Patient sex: F
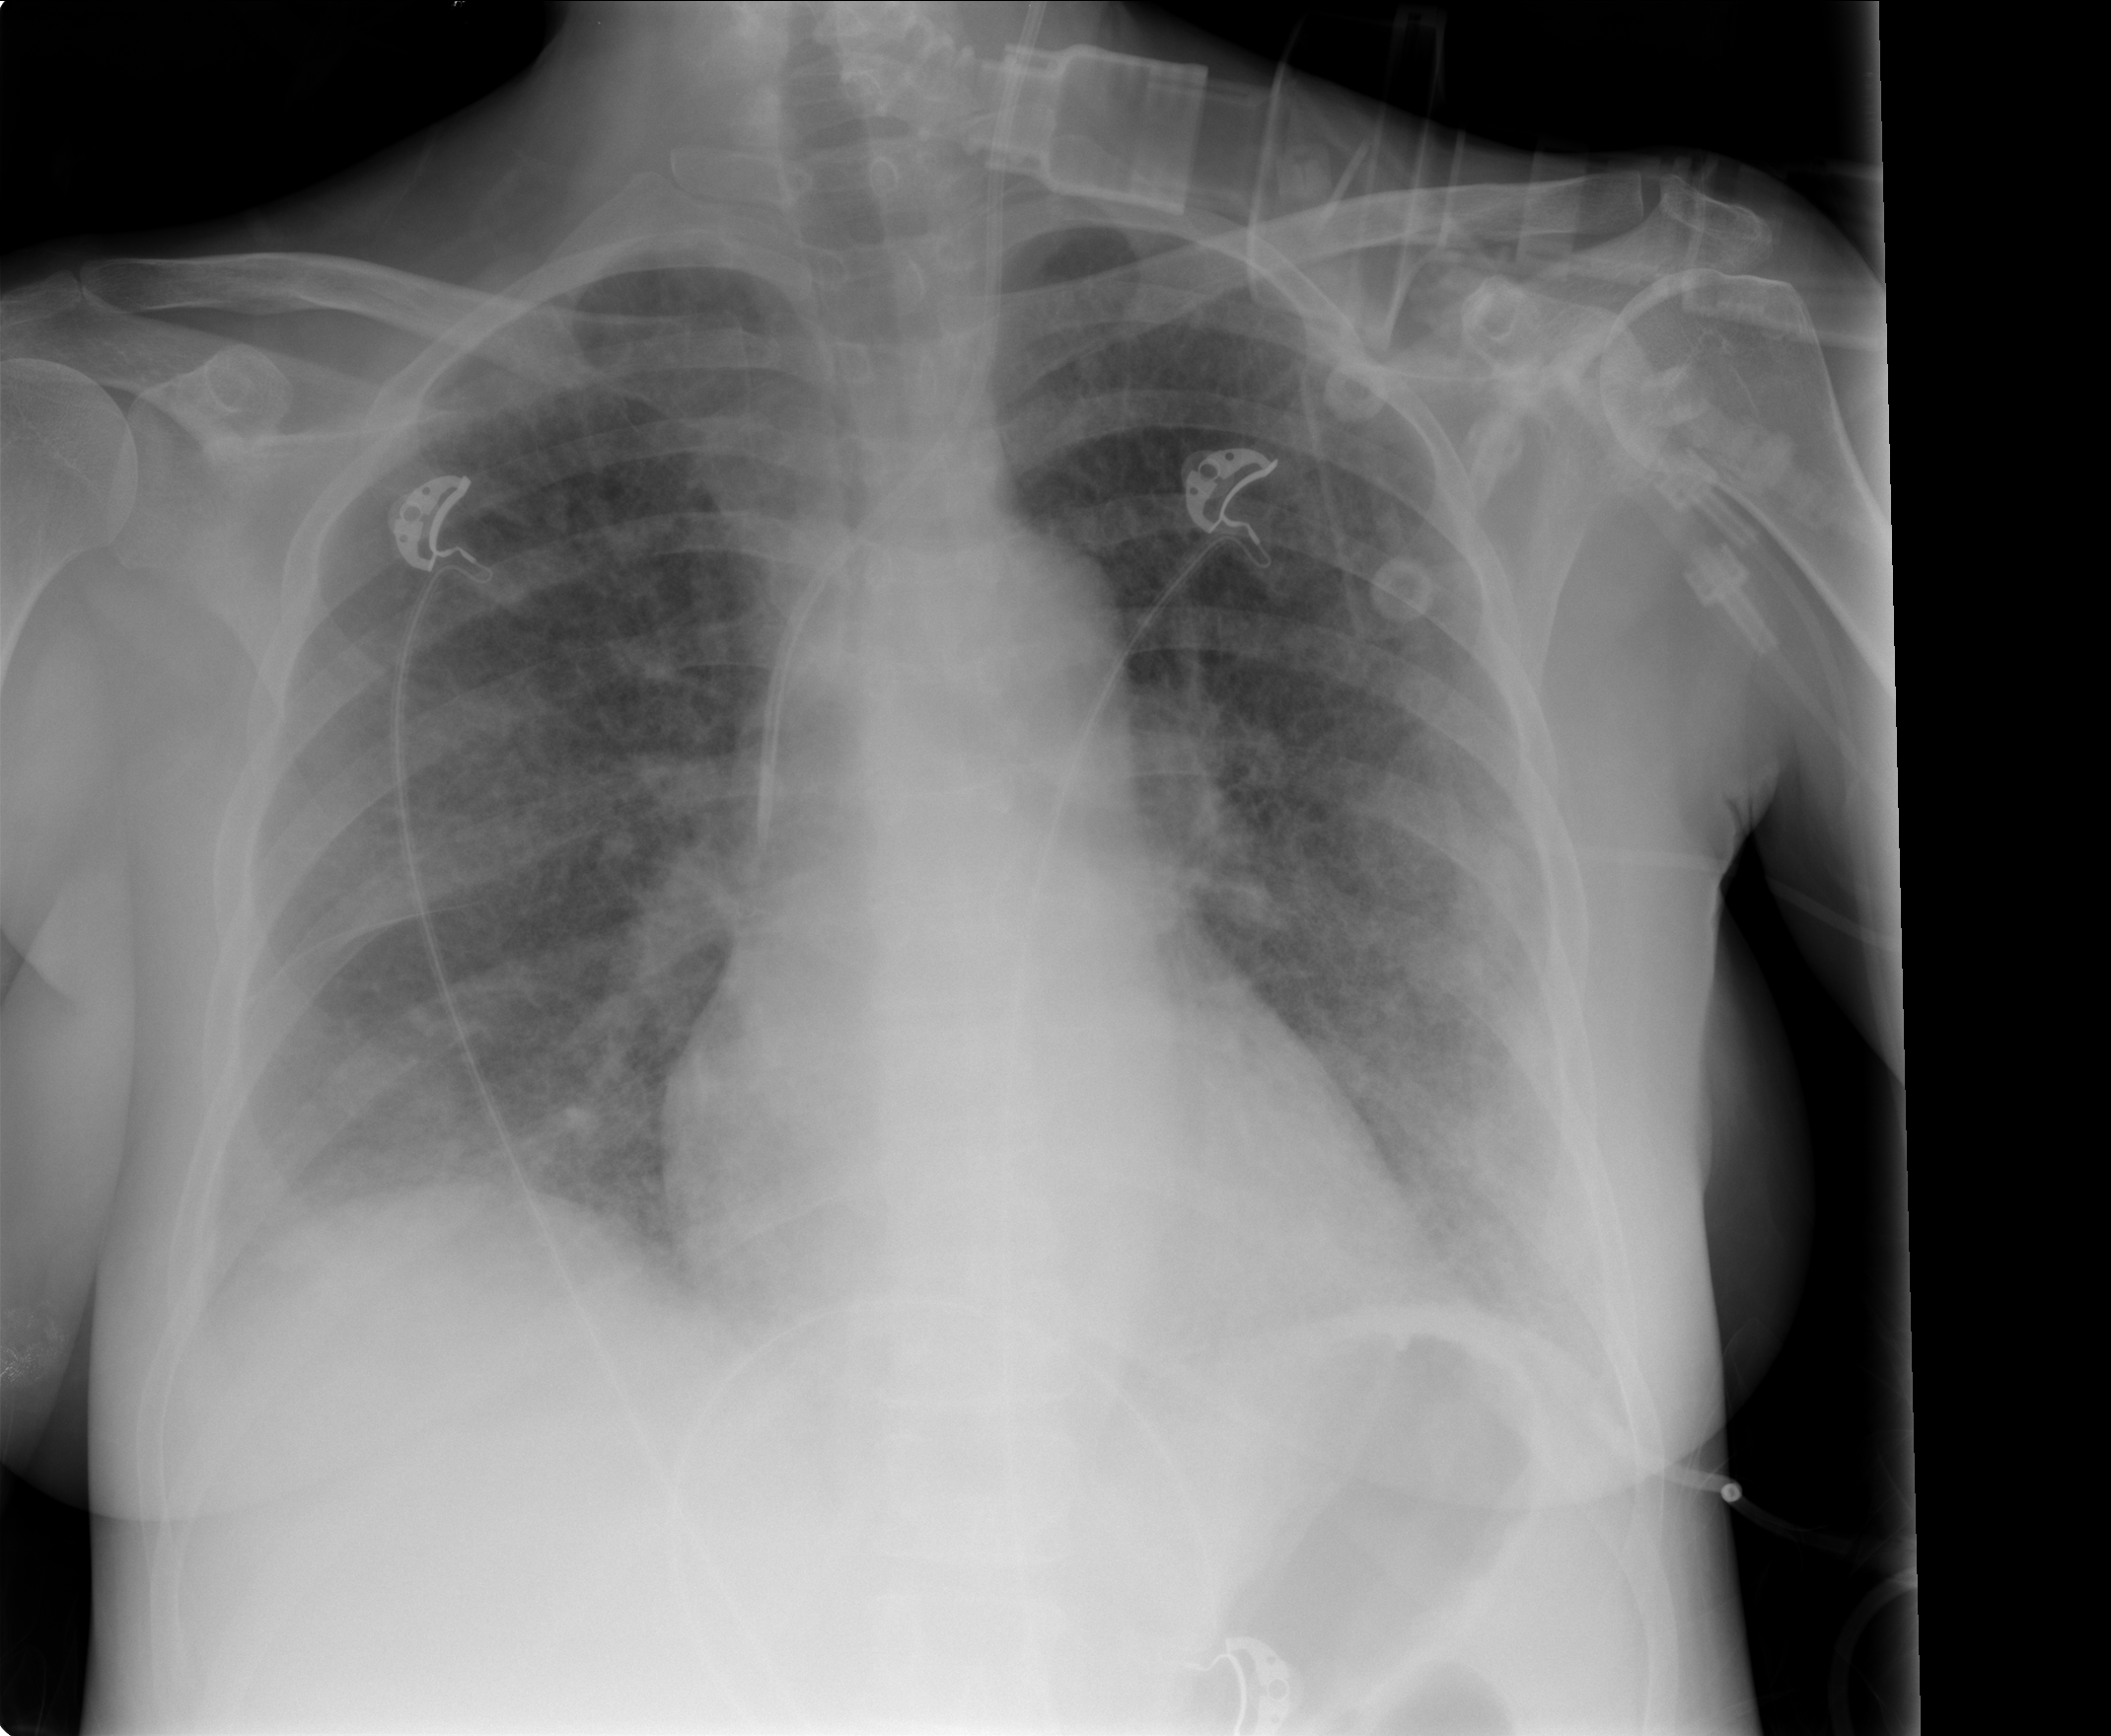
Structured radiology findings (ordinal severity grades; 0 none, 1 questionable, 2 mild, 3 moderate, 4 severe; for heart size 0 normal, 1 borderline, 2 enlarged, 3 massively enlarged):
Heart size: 0
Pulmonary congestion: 2
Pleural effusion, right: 0
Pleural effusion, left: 2
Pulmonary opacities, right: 0
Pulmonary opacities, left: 0
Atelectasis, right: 2
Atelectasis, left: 2